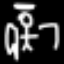
Label: angel